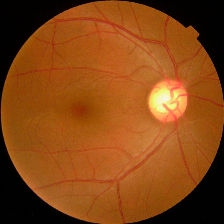
Diabetic retinopathy grade: No DR